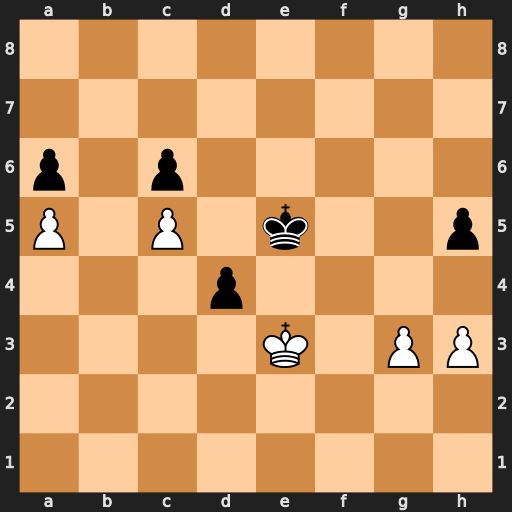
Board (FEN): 8/8/p1p5/P1P1k2p/3p4/4K1PP/8/8
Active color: w
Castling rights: -
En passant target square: -
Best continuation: Kd3 Kd5 g4 hxg4 hxg4 Ke5 g5